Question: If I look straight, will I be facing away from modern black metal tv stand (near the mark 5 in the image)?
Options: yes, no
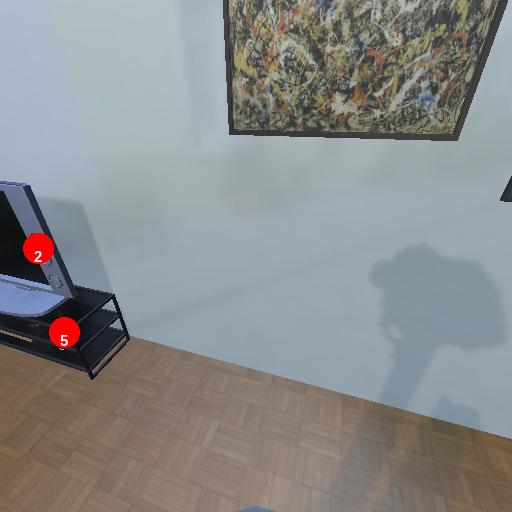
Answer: yes